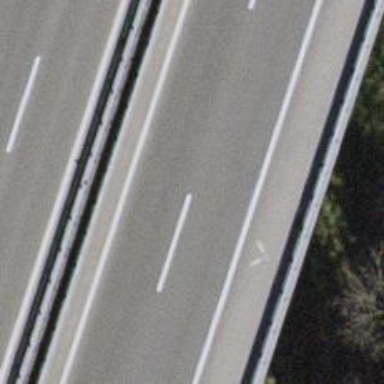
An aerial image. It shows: Asphalt bridge on motorway.